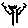
Label: tree